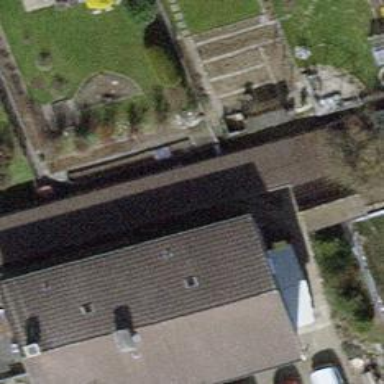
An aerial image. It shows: View of roof of building.